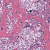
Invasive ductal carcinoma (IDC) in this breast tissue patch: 1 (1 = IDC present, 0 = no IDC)